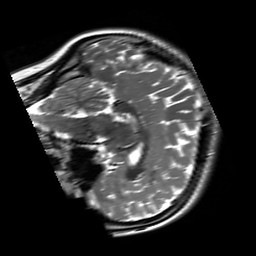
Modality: T2w
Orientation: sagittal
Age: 23
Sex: female
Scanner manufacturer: siemens
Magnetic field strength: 3 T
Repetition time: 8.53 s
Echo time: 0.091 s